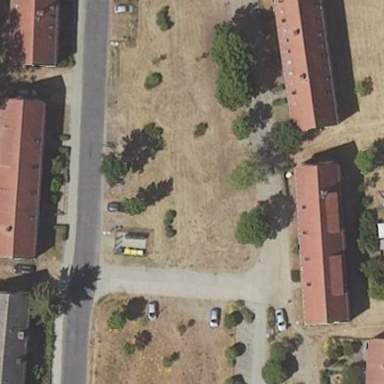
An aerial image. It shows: Village green area.